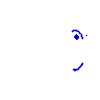
Particle: electron